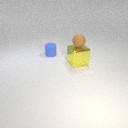
small brown rubber sphere above large yellow metal cube